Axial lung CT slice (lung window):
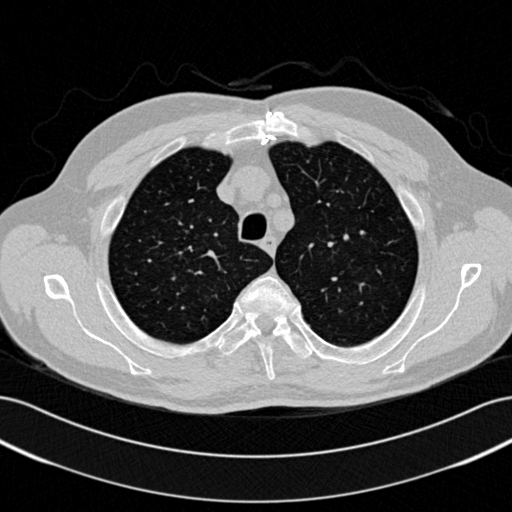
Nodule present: no